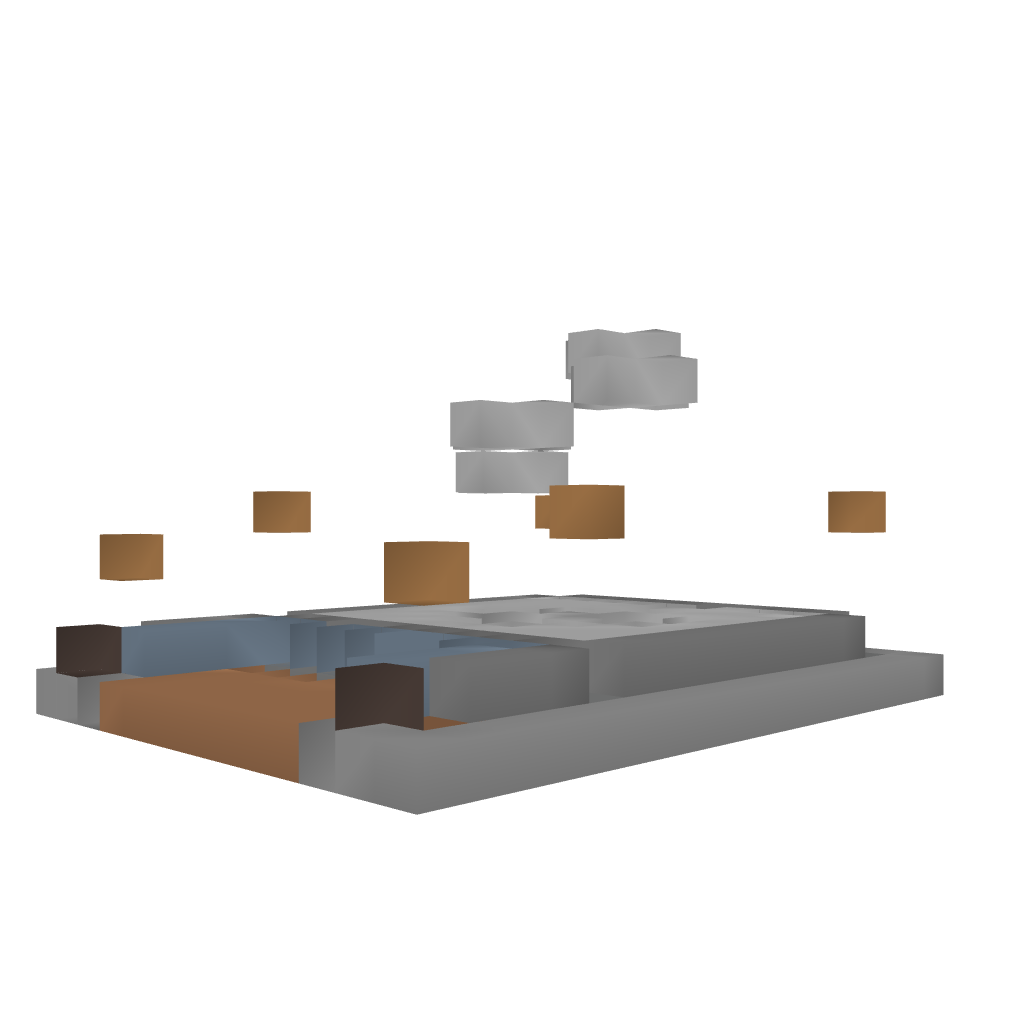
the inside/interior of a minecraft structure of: small fountain